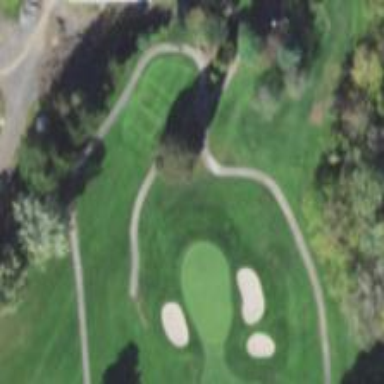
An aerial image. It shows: Golf cartpath that is also road path.